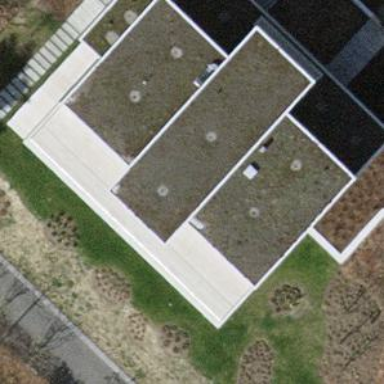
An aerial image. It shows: Close-up view of roof of building.